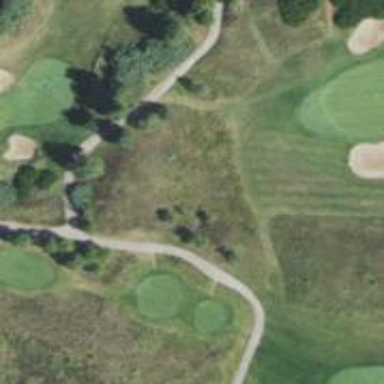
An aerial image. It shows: Footway that serves as golf path.